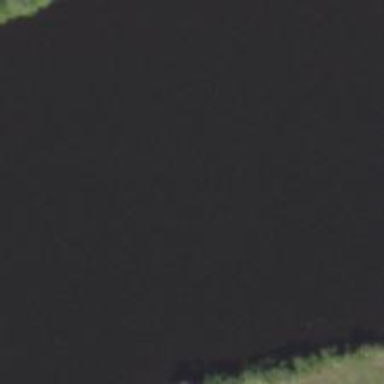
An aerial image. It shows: Canal.